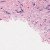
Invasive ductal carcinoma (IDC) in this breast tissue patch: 1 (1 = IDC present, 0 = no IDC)